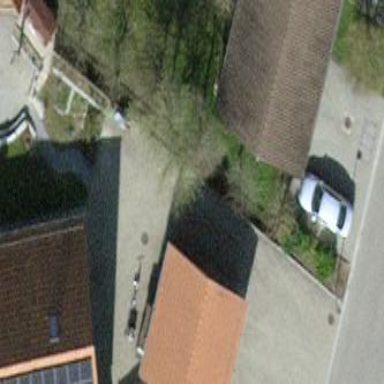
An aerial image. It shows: Group of garages.